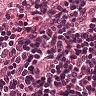
Metastatic tissue present: no